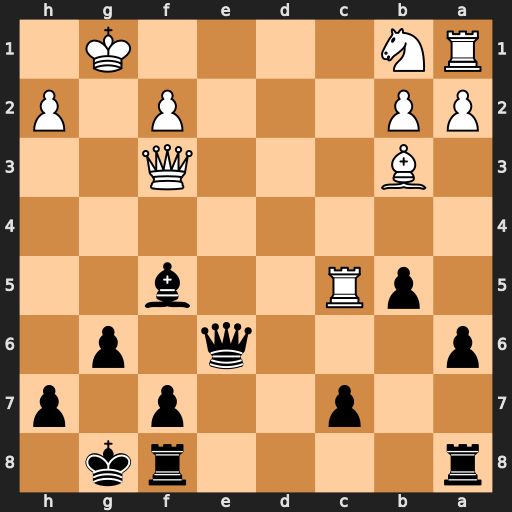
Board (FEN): r4rk1/2p2p1p/p3q1p1/1pR2b2/8/1B3Q2/PP3P1P/RN4K1
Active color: b
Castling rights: -
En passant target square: -
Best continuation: Qe1+ Kg2 Be4 Bd5 Bxf3+